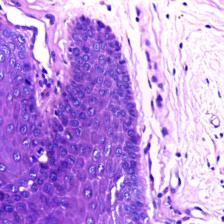
Diagnosis: Normal